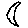
Label: moon